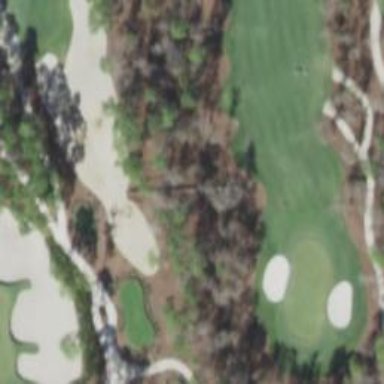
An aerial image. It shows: Golf bunker filled with sandy terrain.